Chest X-ray:
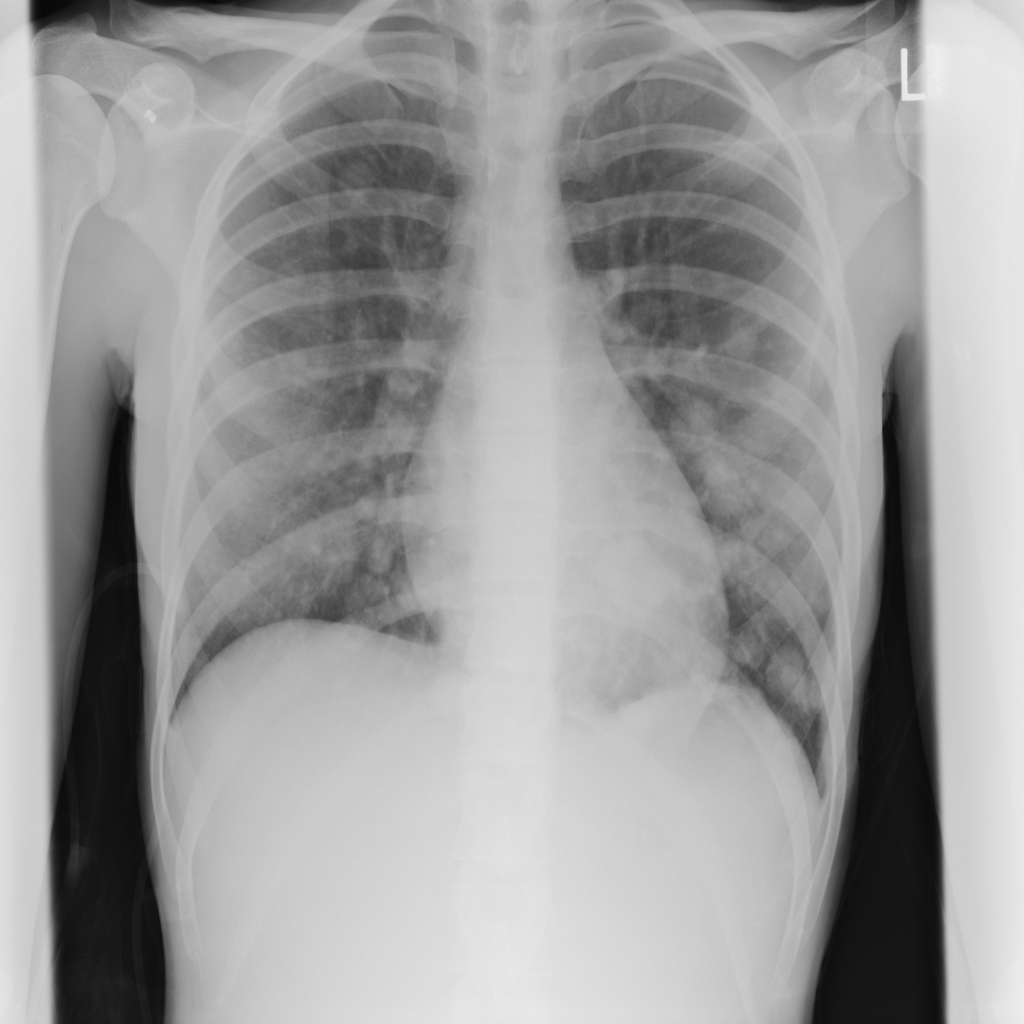
Findings: Diffuse Nodule
No abnormal finding: no